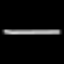
Label: line